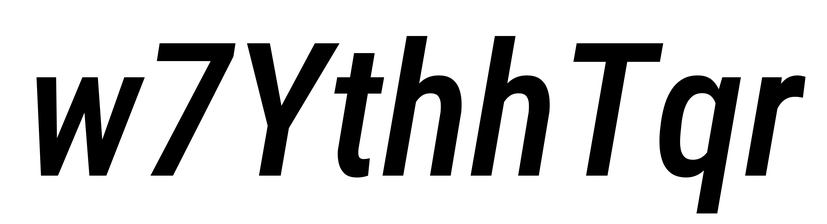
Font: Roboto-Italic_Condensed_Medium_Italic